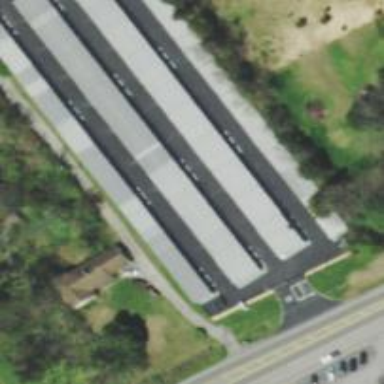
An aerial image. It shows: Warehouse building.